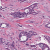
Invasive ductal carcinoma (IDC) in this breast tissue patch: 1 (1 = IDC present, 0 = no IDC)